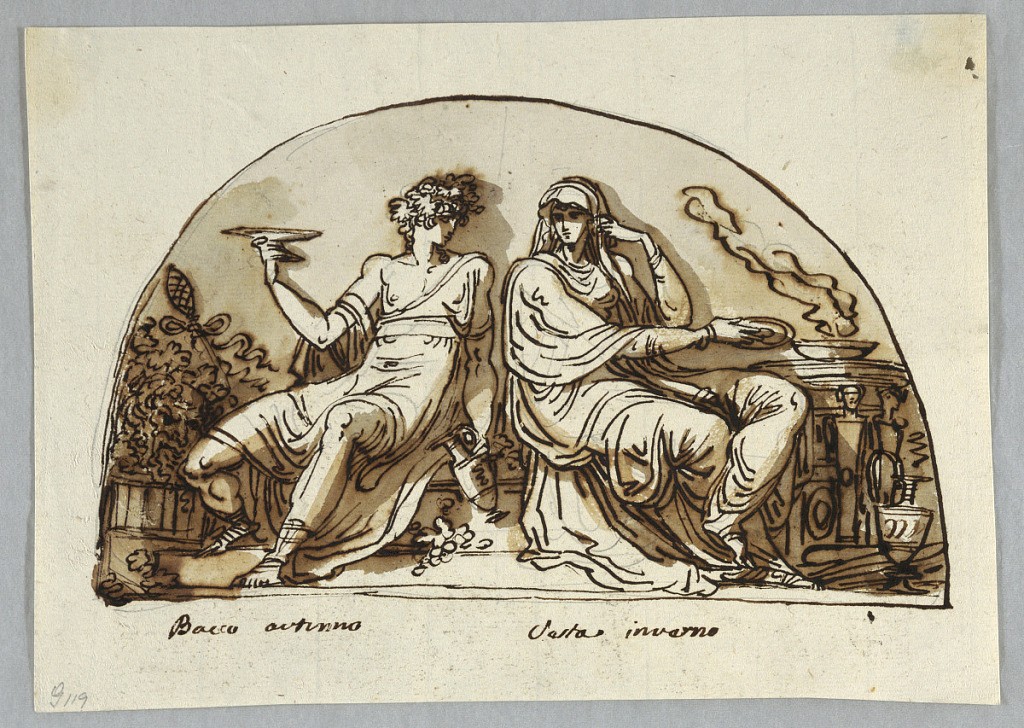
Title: Drawing
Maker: Felice Giani, Italian, 1758–1823
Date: About 1820
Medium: Pen and brown ink, brown wash, over black chalk. Paper.
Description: Horizontal Rectangle. At left sits Bacchus with a pitcher and a drinking bowl. Vesta sits beside an altar; she pours a fluid in the flame. The thyrsus and bunches of grapes are beside Bacchus.